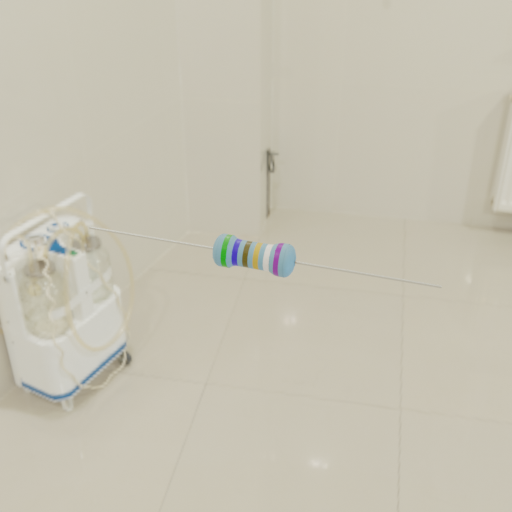
Resistor colour bands (in order): green, blue, brown, gold, white, violet